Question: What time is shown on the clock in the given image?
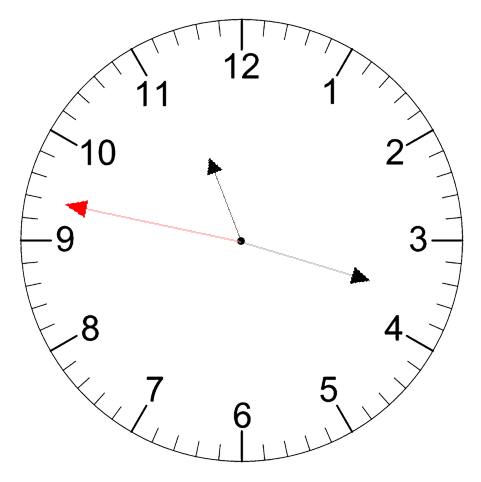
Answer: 11:17:47